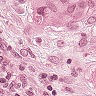
Metastatic tissue present: yes